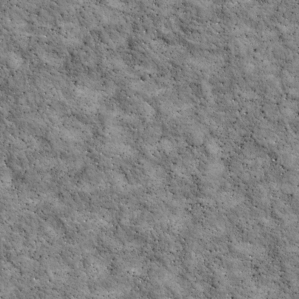
Label: non_frost